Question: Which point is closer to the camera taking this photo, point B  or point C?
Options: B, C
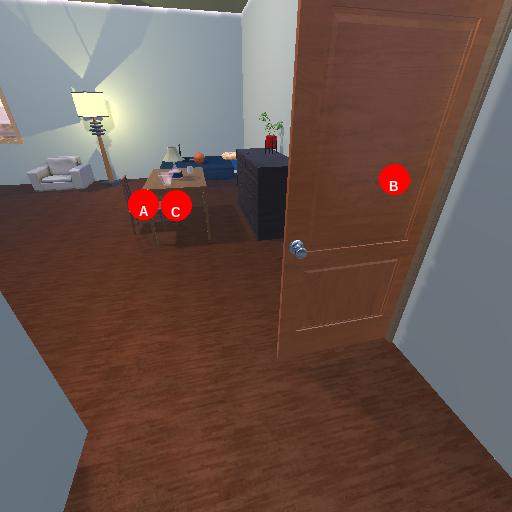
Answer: B